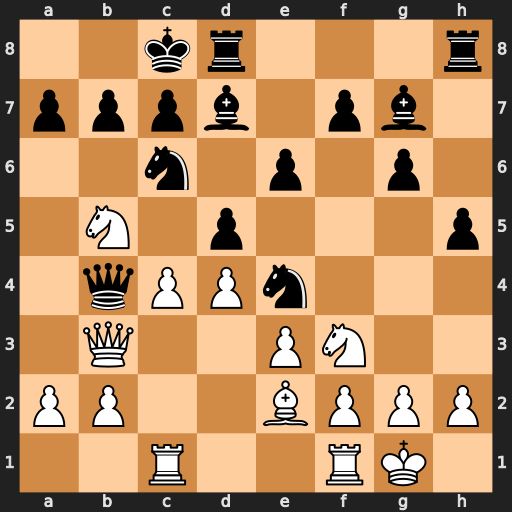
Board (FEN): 2kr3r/pppb1pb1/2n1p1p1/1N1p3p/1qPPn3/1Q2PN2/PP2BPPP/2R2RK1
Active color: w
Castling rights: -
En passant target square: -
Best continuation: Nxa7+ Nxa7 Qxb4